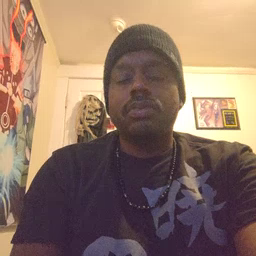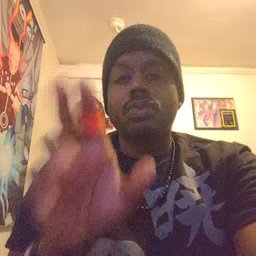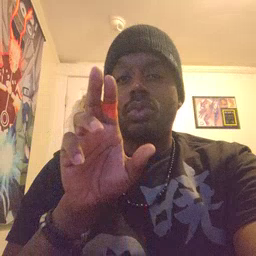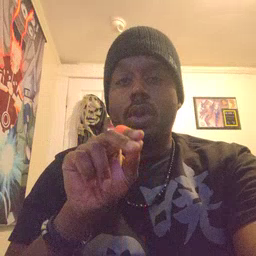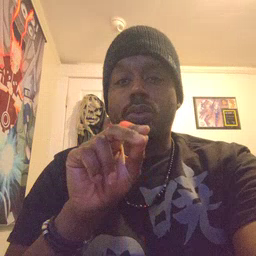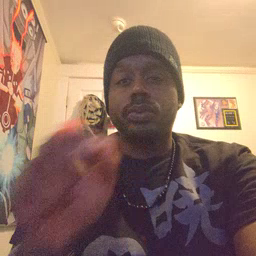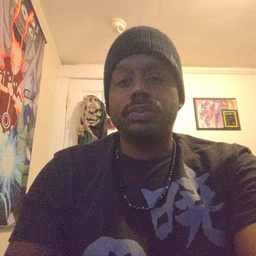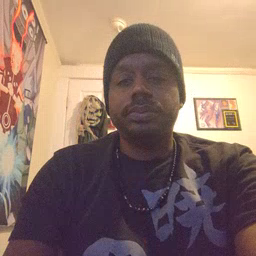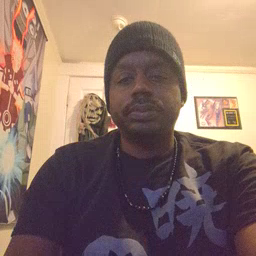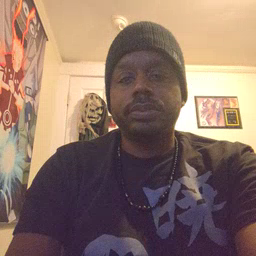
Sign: no